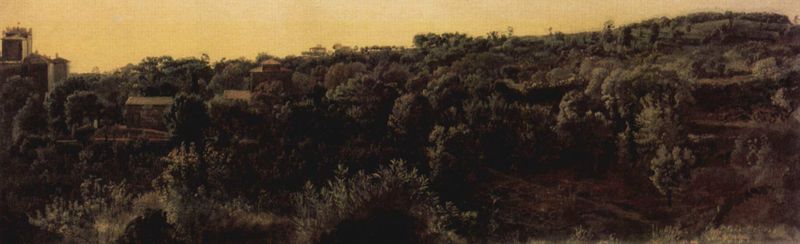
Titel: Palast am Park Chigi
Künstler: Alexander Andrejewitsch Iwanow
Standort: Moskva
Institution: Tretjakow-Galerie
Schlagwörter: berg, blätter, dunkel, himmel, schatten, weiß, bäume, gelb, grün, landschaft, ocker, stadt, abend, braun, hell, licht, schwarz, vordergrund, gebäude, gras, haus, weg, beige, malerei, architektur, dämmerung, gräser, horizont, häuser, hügel, morgen, natur, strauch, weite, busch, büsche, gebüsch, kirche, sonne, sträucher, wege, gold, pflanzen, tal, wald, anhöhe, turm, garten, aussicht, spanien, sommer, ansicht, italien, süden, berge, fels, hang, dorf, dächer, sonnenuntergang, landschaftsmalerei, herbst, hütten, romantik, querformat, stimmung, abendrot, foto, fotografie, panorama, burg, höhe, provence, kloster, türme, festung, lichtung, quer, laubwald, morgenrot, laubbäume, siedlung, zwielicht, mediterran, format, abenddämmerung, morgenröte, schwefelgelb, toscana, toskana, olivenbaum, bewuchs, abschüssig, oliven, bebauung, südlich, olivenbäume, braund, spät, kampanile, abens, macchia, ggolden, kitchturm, lichtund, himmel#, warmes licht